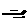
Label: line